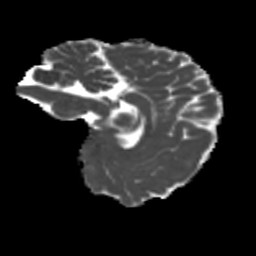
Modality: MD
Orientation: sagittal
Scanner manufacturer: siemens
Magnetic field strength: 3 T
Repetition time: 4 s
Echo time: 0.0594 s